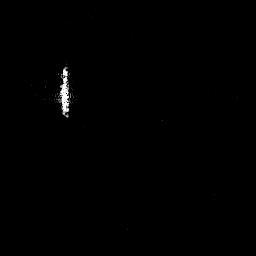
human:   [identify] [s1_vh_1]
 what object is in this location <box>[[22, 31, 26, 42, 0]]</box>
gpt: <ref>1 small ship at the left</ref>